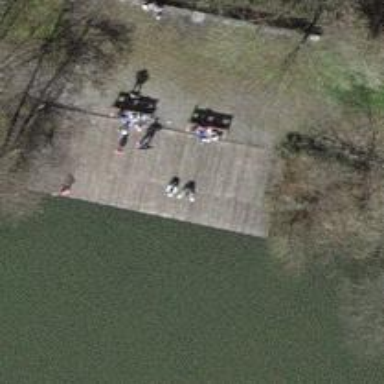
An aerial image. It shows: Bench for seating.